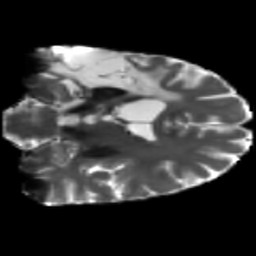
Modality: T2w
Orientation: coronal
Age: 43
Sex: male
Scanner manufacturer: siemens
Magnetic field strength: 3 T
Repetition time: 5.47 s
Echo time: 0.0854 s